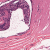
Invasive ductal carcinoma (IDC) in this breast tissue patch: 0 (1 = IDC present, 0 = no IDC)